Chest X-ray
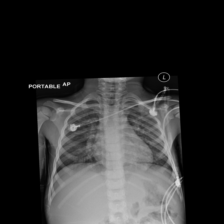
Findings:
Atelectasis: negative
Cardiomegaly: negative
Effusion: negative
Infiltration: positive
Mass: negative
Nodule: negative
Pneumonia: negative
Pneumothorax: negative
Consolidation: negative
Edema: negative
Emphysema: negative
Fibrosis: negative
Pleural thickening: negative
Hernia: negative